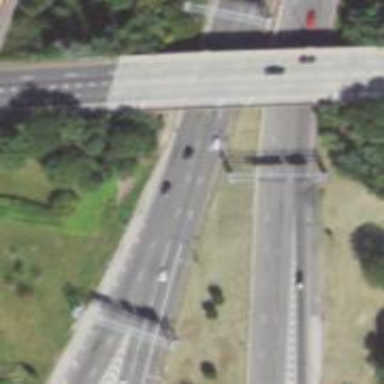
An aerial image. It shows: Motorway junction.